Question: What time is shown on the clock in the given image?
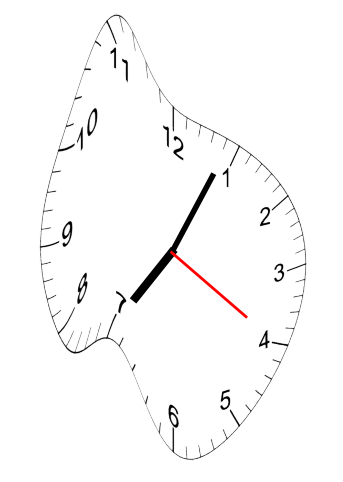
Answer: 07:04:20